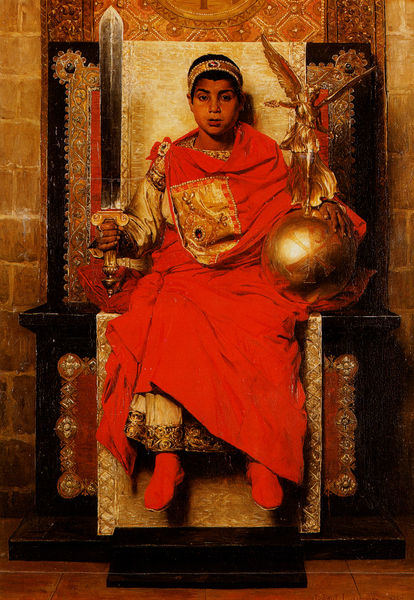
Titel: Le Bas Empire: Honorious
Künstler: Jean Paul Laurens
Standort: Norfolk (Virginia)
Institution: The Chrysler Museum
Schlagwörter: adler, dunkel, flügel, gemälde, hand, schatten, umhang, vogel, sitzen, braun, frau, hell, holz, licht, mund, schmuck, schwarz, stuhl, blick, rot, tuch, beige, muster, ornament, teppich, jung, wand, arm, band, falten, faru, gesicht, halten, steine, stirnband, ärmel, bildnis, portrait, porträt, boden, gewand, gold, mantel, reich, sitzend, stickerei, adel, kind, saum, borte, brosche, frontal, haarreif, krone, engel, herrschaft, füße, schuhe, russland, mauer, ziegel, kaiser, könig, thron, gobelin, wandteppich, symmetrie, glanz, ornamente, verzierung, glänzen, glänzend, stufe, überwurf, socken, faltenwurf, podest, junge, foto, fotografie, klinge, fussboden, schnalle, strümpfe, fugen, knabe, orient, orientalisch, bub, mauerwerk, asien, fliesen, schwert, kugel, herrscher, tron, brokat, verziert, erdkugel, arabisch, jüngling, afrikaner, dunkelhäutig, christus, jesus, erhoben, krönung, prinz, edelstein, macht, rotes tuch, hermes, stickereien, beschlag, golden, fließen, borde, tunika, indien, kopfschmuck, athene, wandbehang, rote, beschläge, ebenholz, purpur, insignien, zepter, roter mantel, geschmückt, fliesenboden, prächtig, mächtig, unterkleid, rote schuhe, sockens, thronen, byzanz, alexander, baummeln, behang, breite klinge, christuszeichen, der junge, einfluss, glanzpunkt, goldene kugel, holzgestühl, kopfband, kronprinz, persisch, prnamente, purpurmantel, reichsapfel, schulterschluß, verziehrungen, viktoria, inri, reichsinsignien, baumeln, königsmantel, überproportional, kinderkaiser, rote schuche